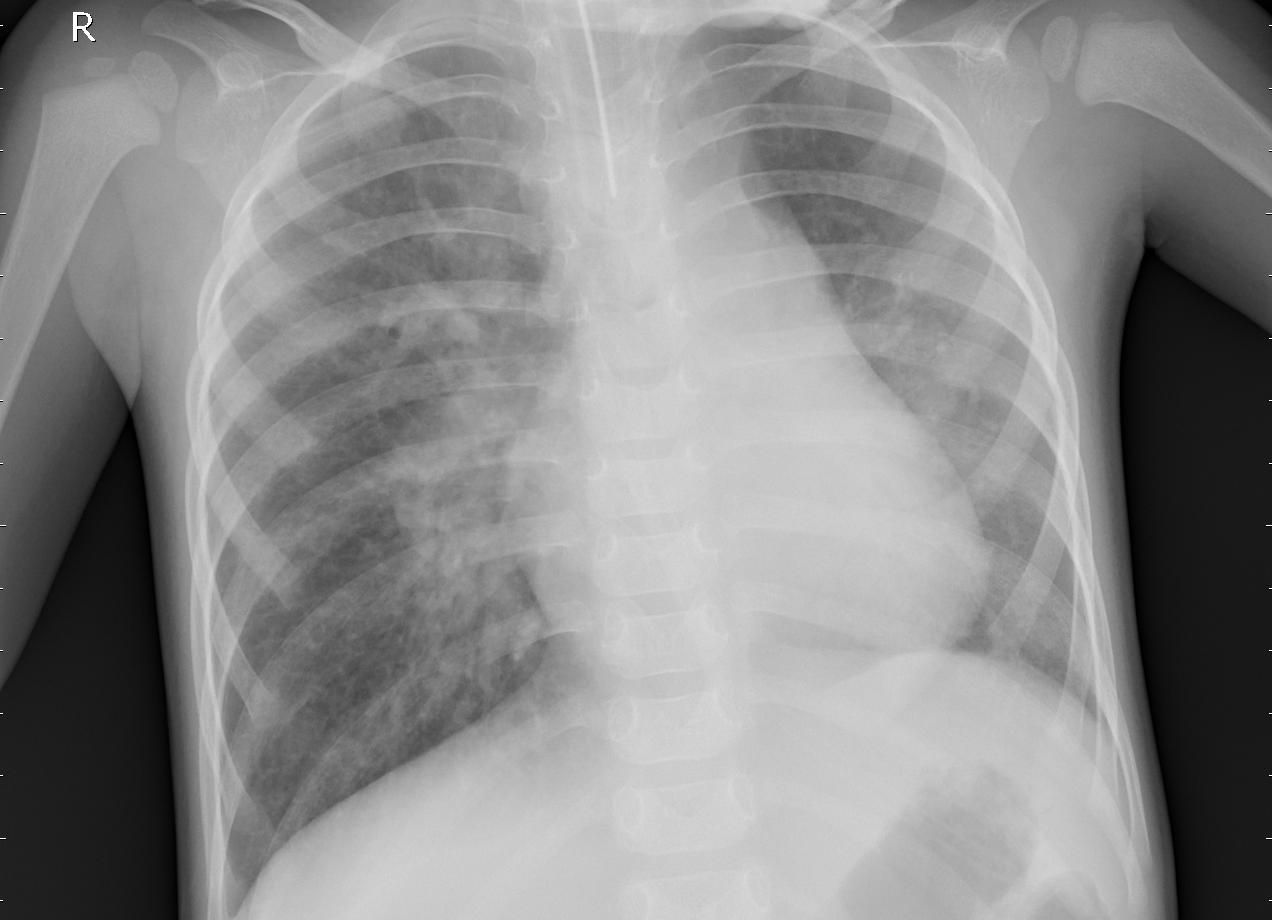
Diagnosis: PNEUMONIA